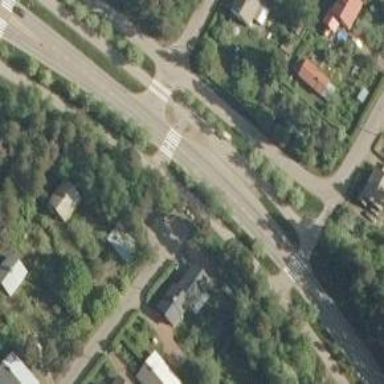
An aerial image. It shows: Cycleway.